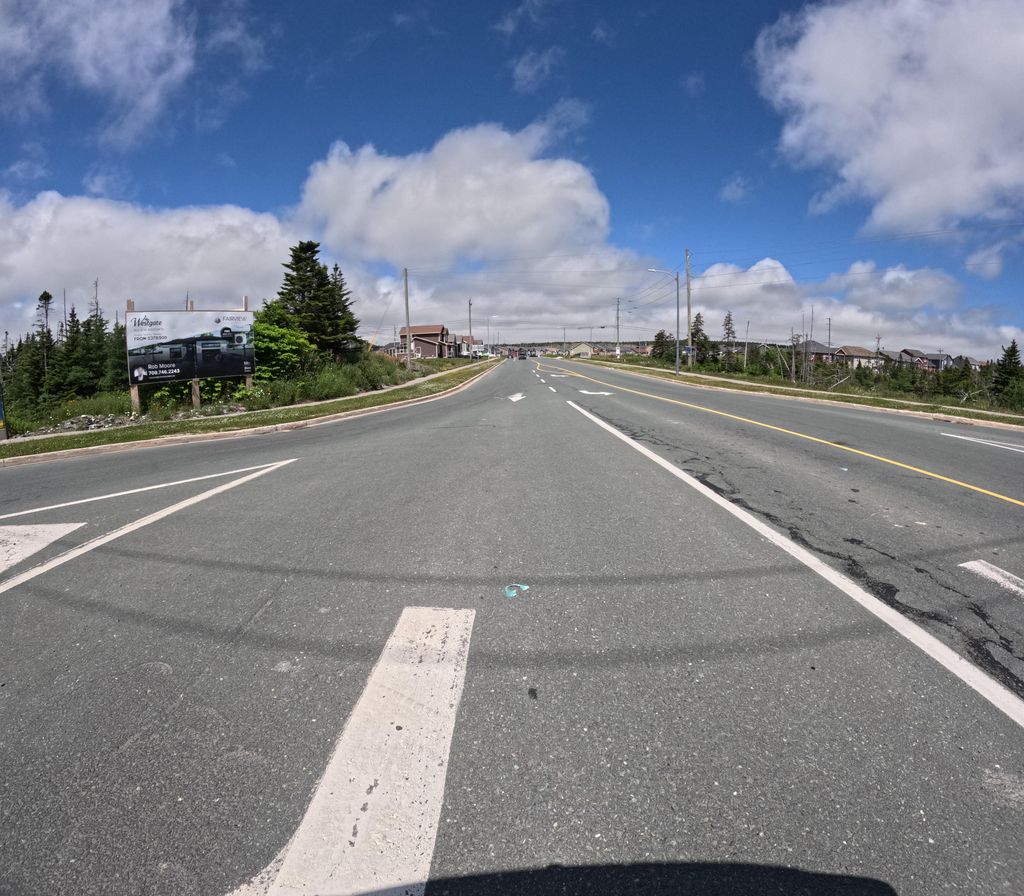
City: st_johns